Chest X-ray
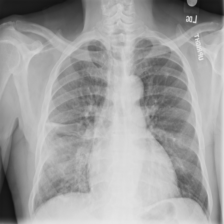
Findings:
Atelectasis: negative
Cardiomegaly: negative
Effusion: negative
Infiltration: positive
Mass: negative
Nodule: negative
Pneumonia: negative
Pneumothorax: negative
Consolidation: negative
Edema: negative
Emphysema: negative
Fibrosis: negative
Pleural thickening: positive
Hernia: negative